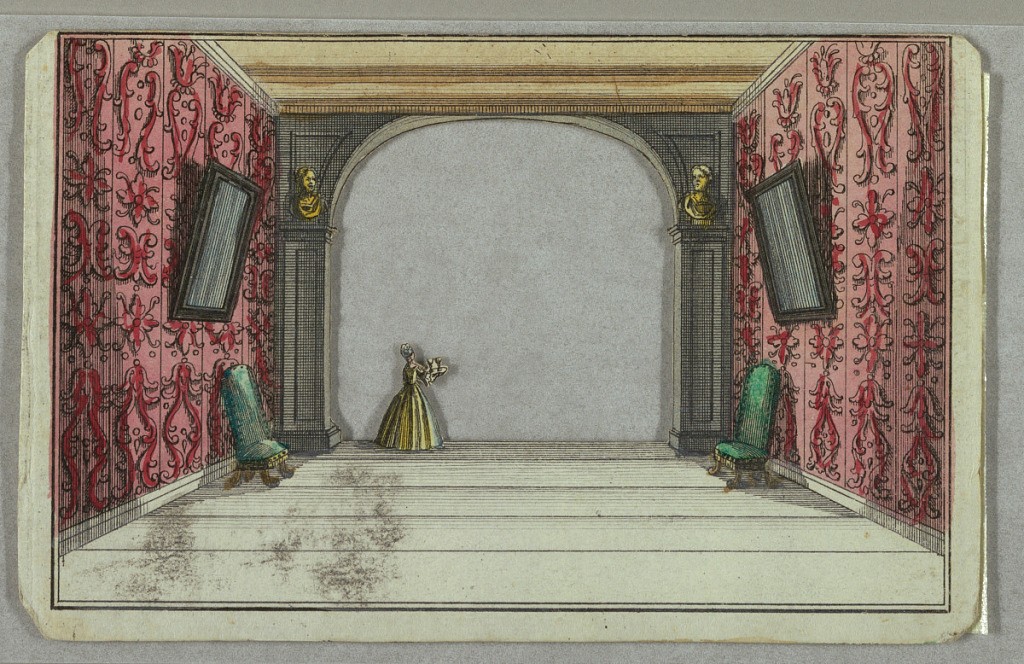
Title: Peep-show Section: A Coff
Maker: Martin Engelbrecht, German, 1684–1756
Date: ca. 1750
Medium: Hand-colored etching, with engraving Support: white laid paper laid down on thick gray paper
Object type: Peep-show
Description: Interior of three rooms, furniture and costumes of the times. Men and women engaged in drinking coffee, smoking, and gaming.